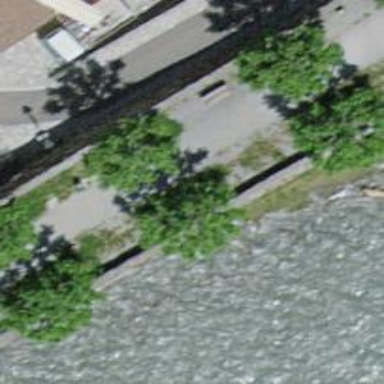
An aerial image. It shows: Brown bench.